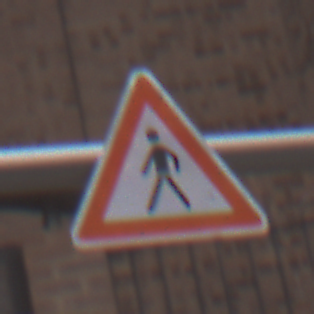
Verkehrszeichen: FussgaengerRechts
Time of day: MorningAfternoon
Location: Outdoor (Urban)
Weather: Overcast
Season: NotSpecified
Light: Natural